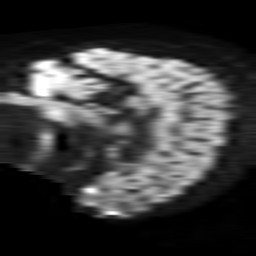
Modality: TRACE
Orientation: sagittal
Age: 67
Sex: female
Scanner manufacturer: philips
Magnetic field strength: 1.5 T
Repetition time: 4.6 s
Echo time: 0.08517 s